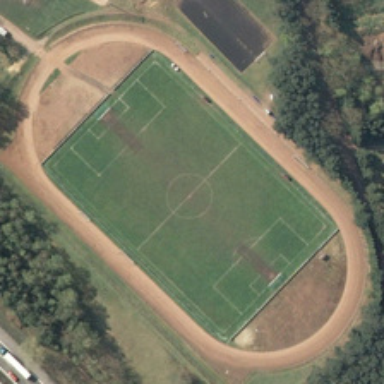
The playground consists of a red track and a green football field .